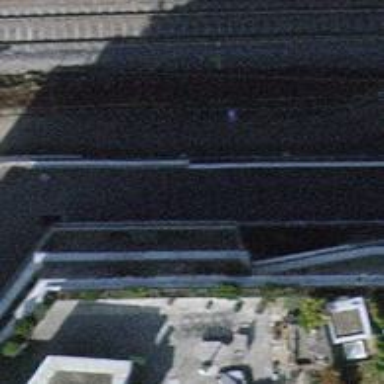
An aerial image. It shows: Bicycle parking area with wall loops.